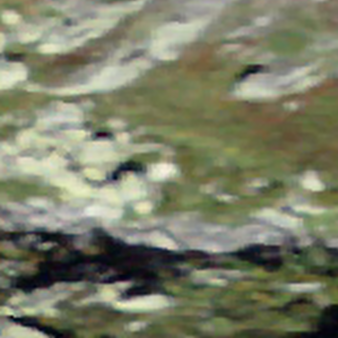
Label: other